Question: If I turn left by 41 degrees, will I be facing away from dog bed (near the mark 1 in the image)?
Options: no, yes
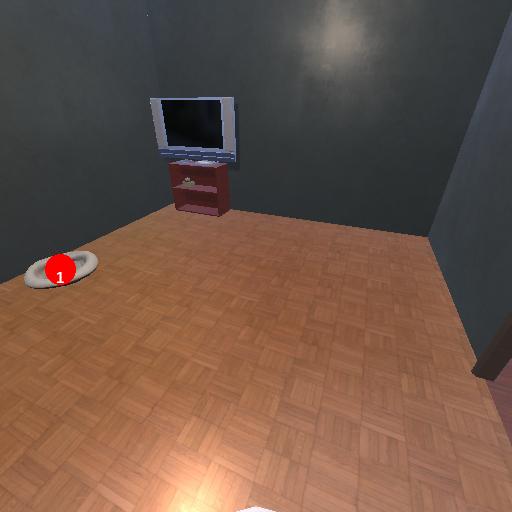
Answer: no